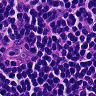
Metastatic tissue present: no